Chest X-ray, AP view. Patient: 21 years old, sex F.
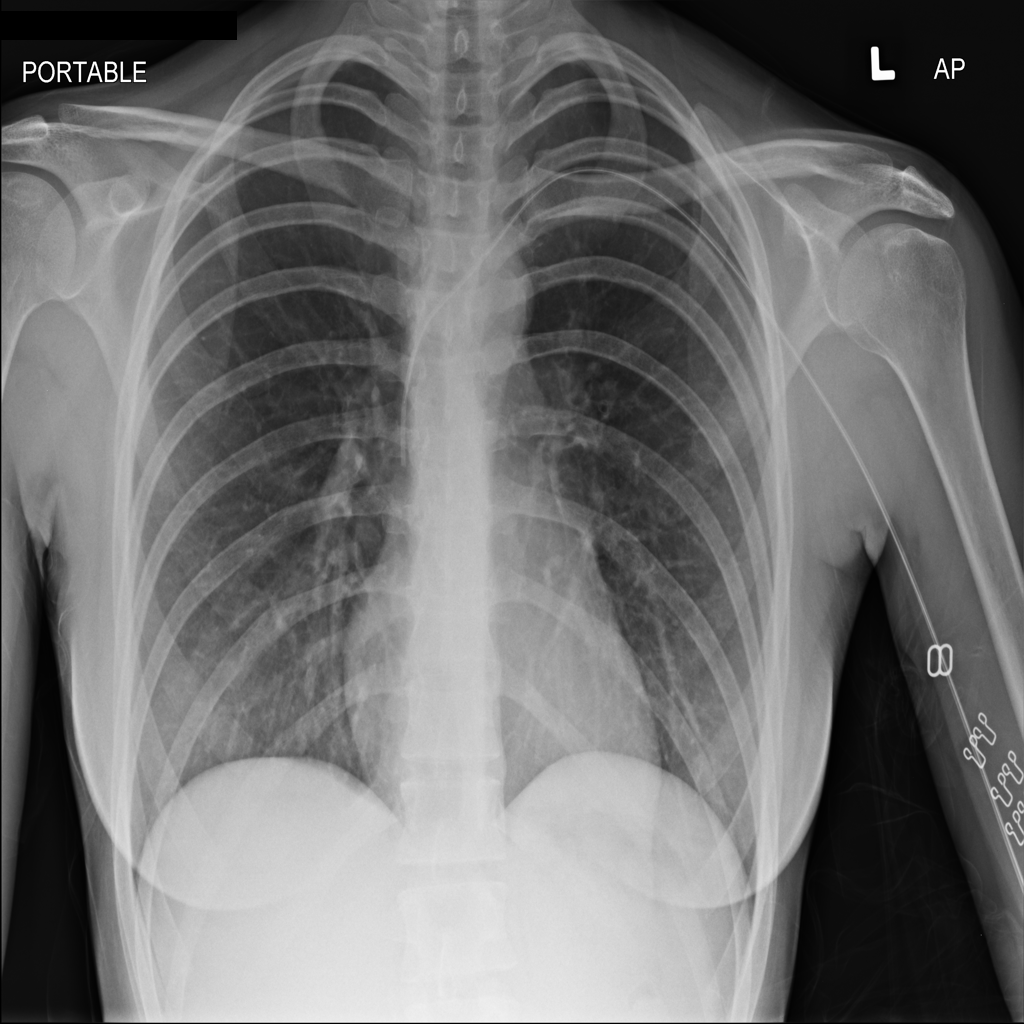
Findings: No Finding